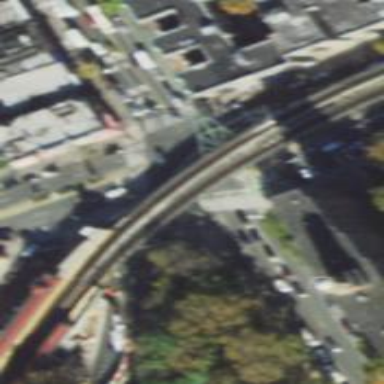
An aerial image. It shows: Bridge with electrified rails.